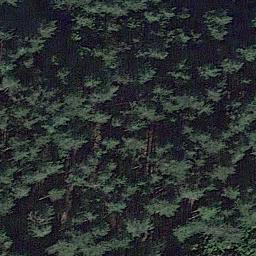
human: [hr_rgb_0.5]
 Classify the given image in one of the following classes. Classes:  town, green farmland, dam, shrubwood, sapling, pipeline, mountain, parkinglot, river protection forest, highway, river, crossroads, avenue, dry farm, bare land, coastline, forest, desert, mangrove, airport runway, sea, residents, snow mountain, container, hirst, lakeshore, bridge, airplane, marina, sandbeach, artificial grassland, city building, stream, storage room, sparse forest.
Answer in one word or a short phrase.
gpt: forest